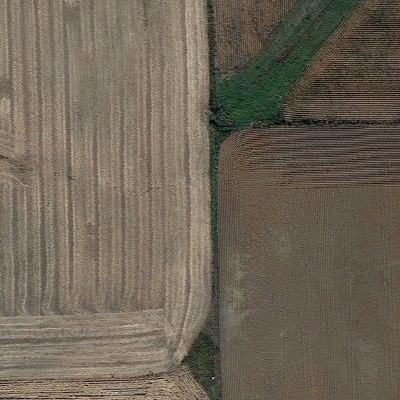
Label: bField